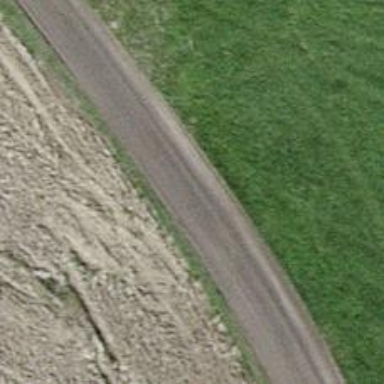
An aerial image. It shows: Compacted service road.